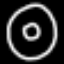
Label: donut